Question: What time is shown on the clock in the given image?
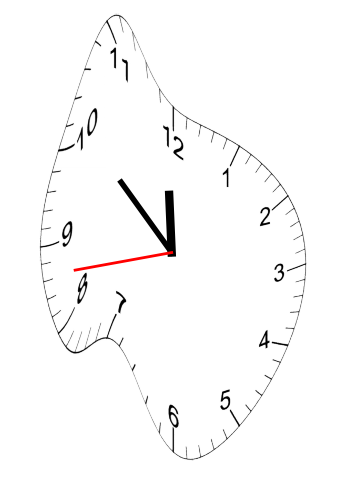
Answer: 11:51:43